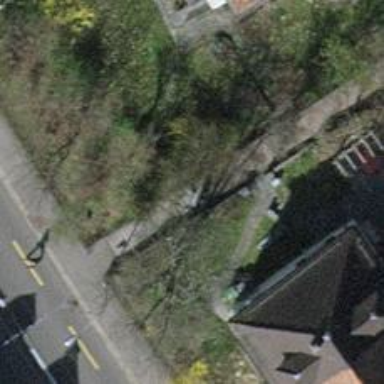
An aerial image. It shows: Stone steps along the road.